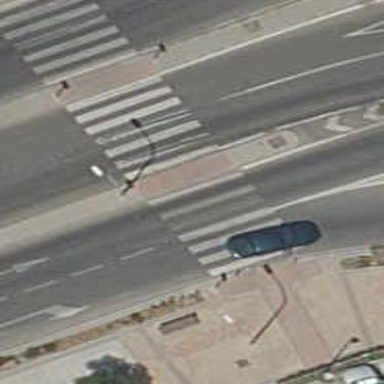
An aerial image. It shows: Crossing with traffic signals.